Question: I'm connecting as system administrator on Dynamic AX 2012, when starting developer workspace I have an error message which is: "insufficient right to access to developer workspace"
What is the problem?
Image showing error:

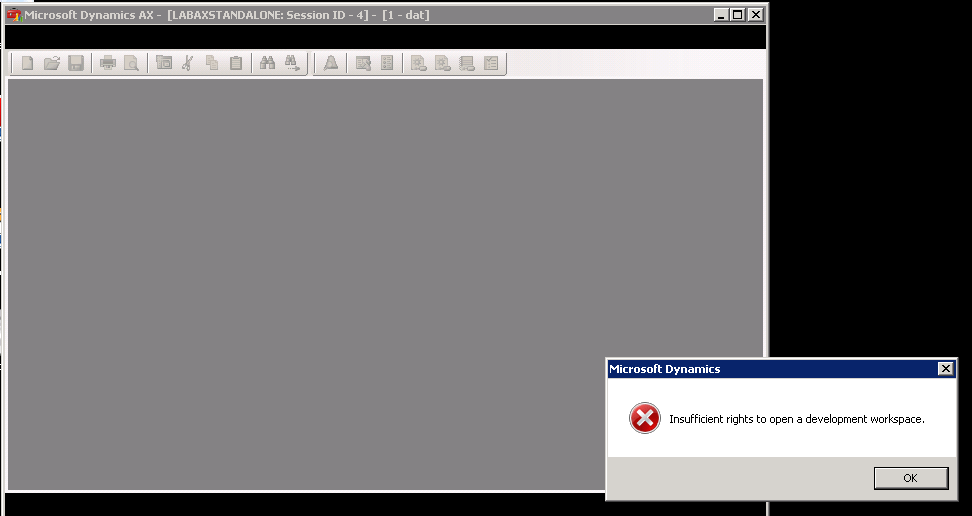
Answer: Try to start the AX 2012 application, maybe you are not an AX admin?